Aerial crown-view tile of a tropical tree (Barro Colorado Island, Panama), acquired 20250512:
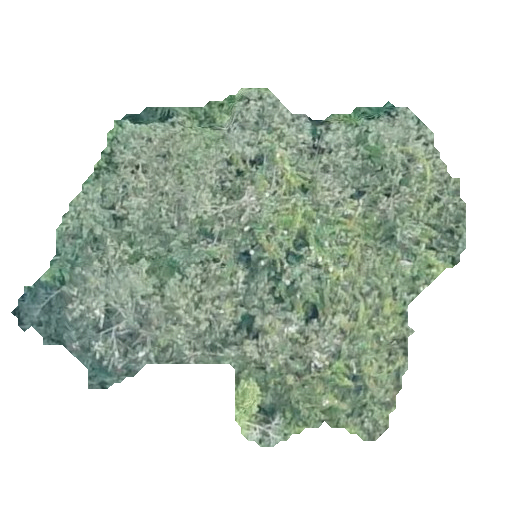
Species: Luehea seemannii
GBIF accepted scientific name: Luehea seemannii
Crown area: 155.706 m²